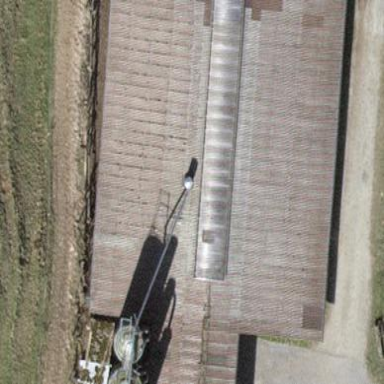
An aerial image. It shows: Stable building.